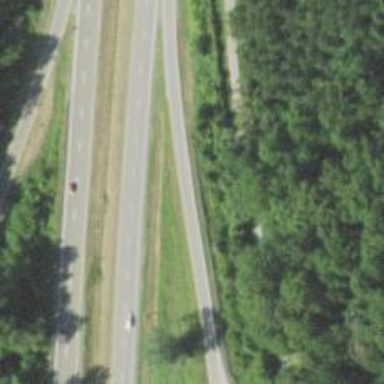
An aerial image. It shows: Motorway link.